Current action and preconditions to check: trajectory_clear

Your task: For each precondition in the list above, predict whether it will hold at this action.

Consider the current scene as observed from the mobile robot's camera, and analyze the predicted future states of all dynamic agents (e.g., people, animals, vehicles, or any moving entities) within the NEXT SECOND.

IMPORTANT: Only answer "very likely" if you are absolutely certain—based on strong, clear evidence—that a dynamic agent will violate the precondition in the predicted future state. Do NOT answer "very likely" for unlikely, ambiguous, or low-probability risks.

Ask yourself for each precondition: Is there a high probability, with clear and convincing evidence, that the predicted future states of any dynamic agent will interfere with the predicted future state of the currently executing action within the NEXT SECOND, causing that precondition to fail?

Assess the risk level based on these predictions. Use "likely" or "very likely" if motions create a clear risk of interference.

Use "neutral" or "improbable" if agents are nearby but their predicted paths are clearly diverging or non-conflicting.

Failure Risk Categories: "very improbable", "improbable", "neutral", "likely", "very likely"

Answer Format: Output ONLY the probability_of_failure value from these categories: "very improbable", "improbable", "neutral", "likely", "very likely"

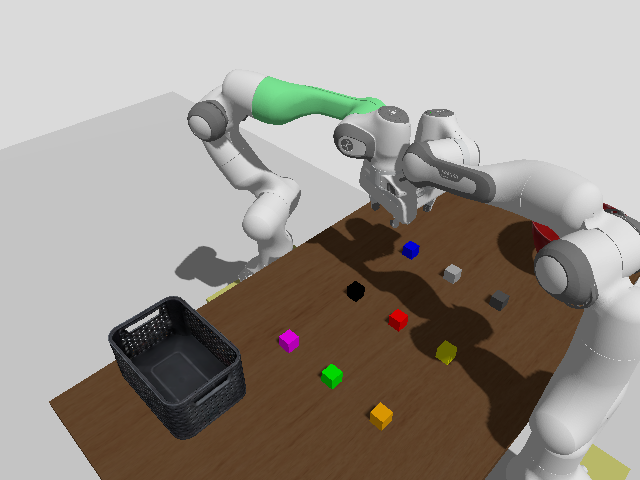

Answer: very likely